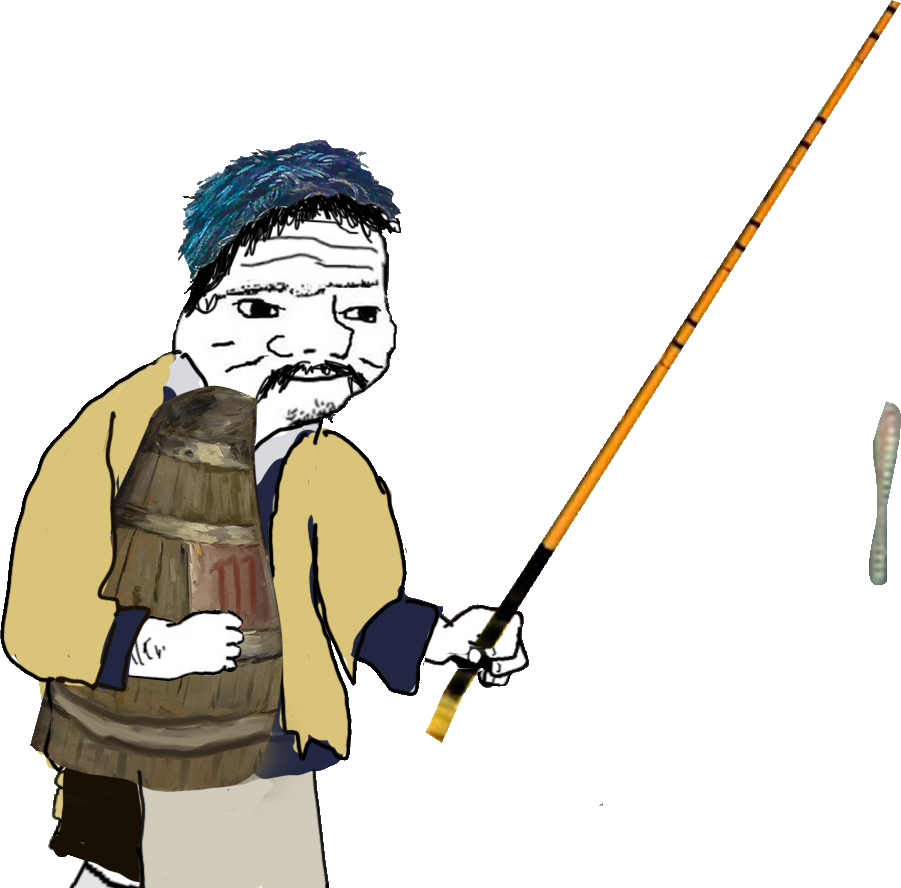
Label: 5_Boomer